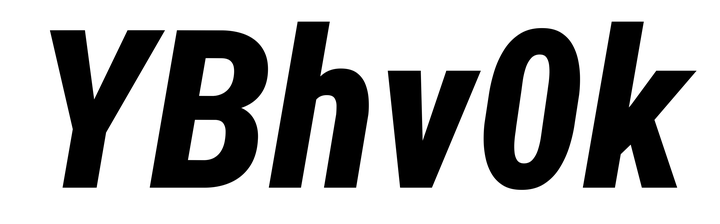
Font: Roboto-Italic_Condensed_ExtraBold_Italic